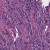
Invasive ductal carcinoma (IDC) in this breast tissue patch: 1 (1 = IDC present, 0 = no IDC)